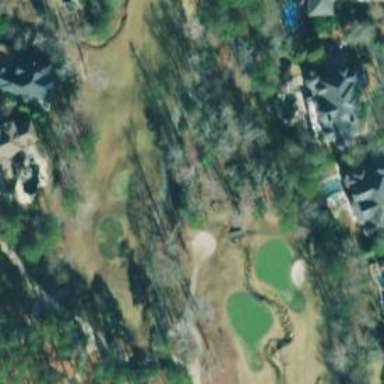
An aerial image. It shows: Path for both roads and golfers.